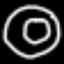
Label: donut